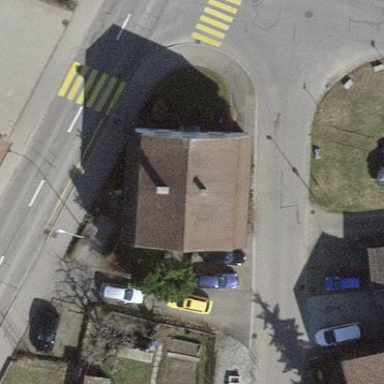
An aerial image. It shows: Detached building.